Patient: sex M, age 75
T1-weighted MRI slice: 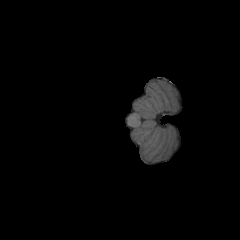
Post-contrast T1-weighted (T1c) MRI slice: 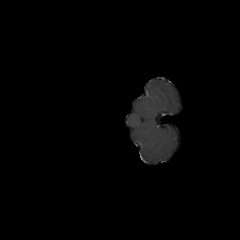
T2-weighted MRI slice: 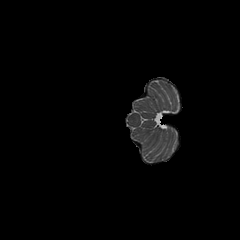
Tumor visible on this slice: no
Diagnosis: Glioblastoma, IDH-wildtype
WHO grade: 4